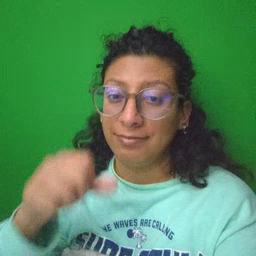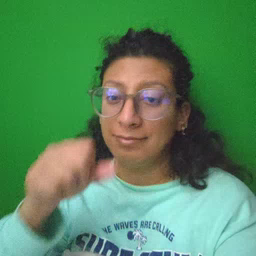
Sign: milk